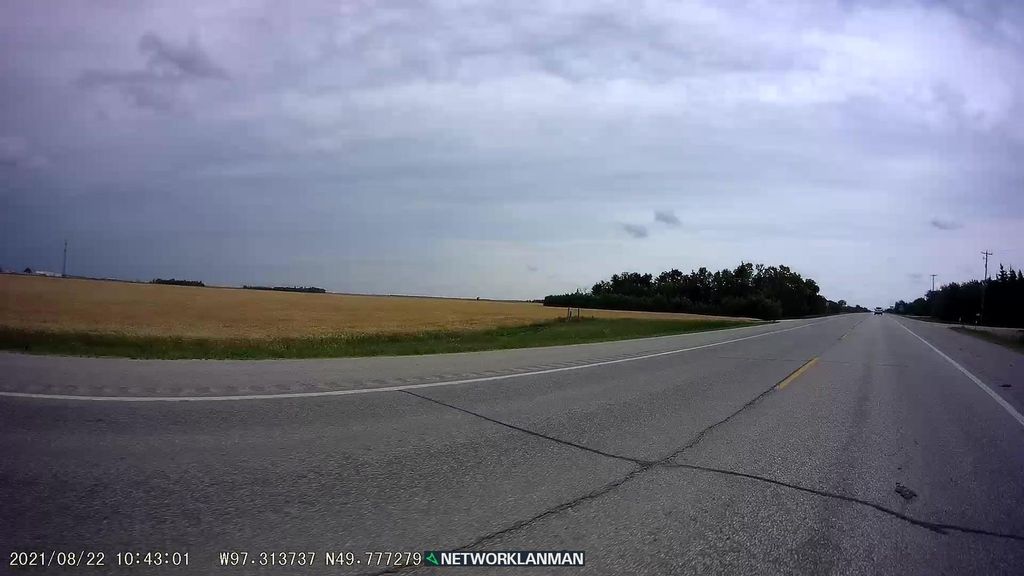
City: winnipeg